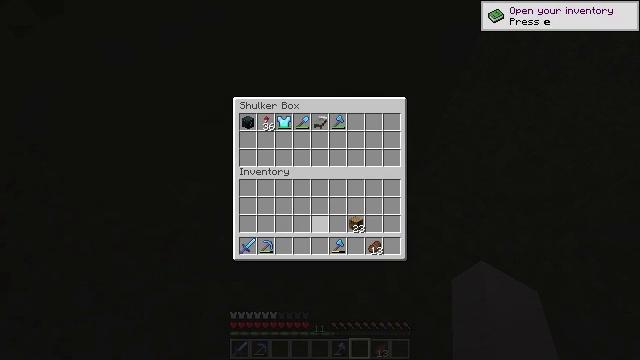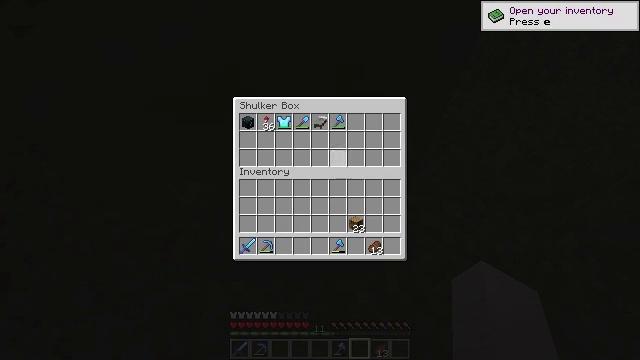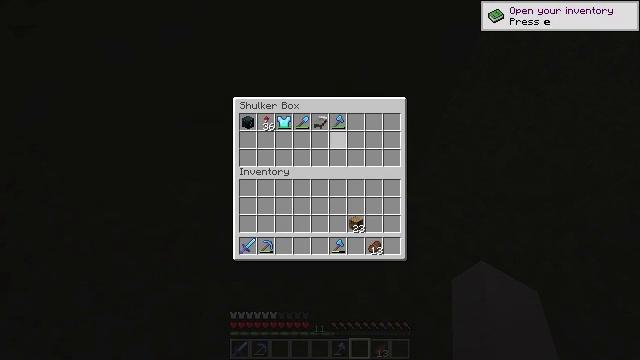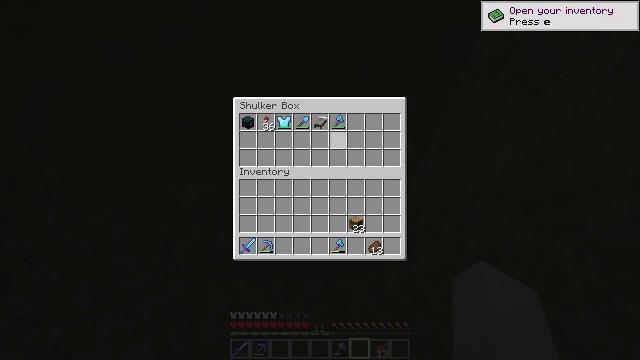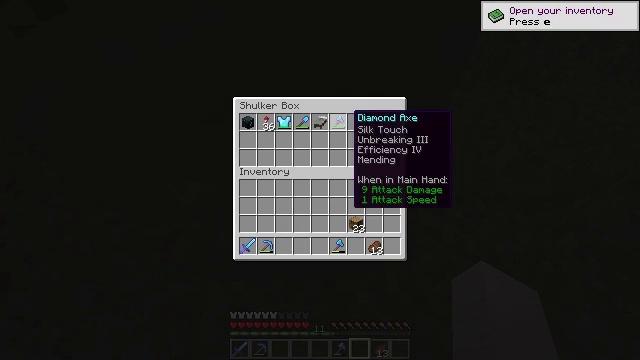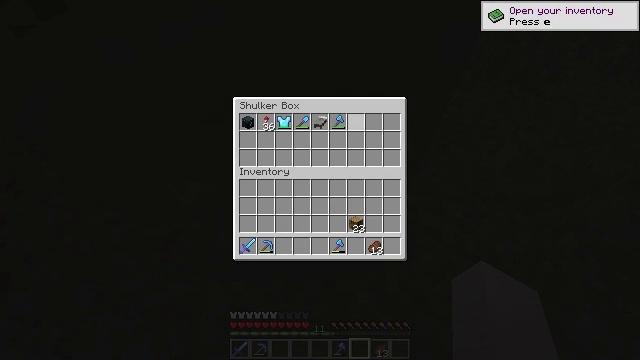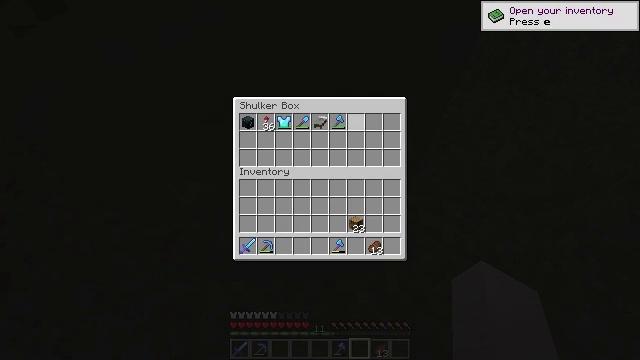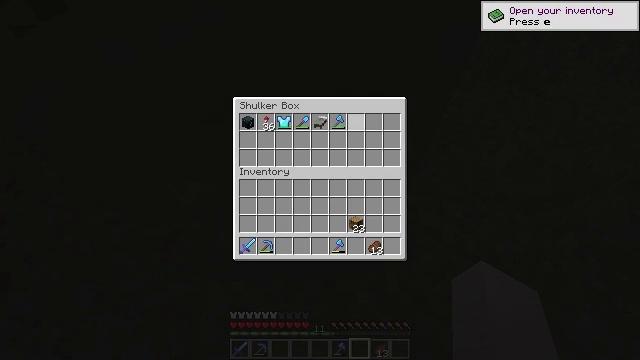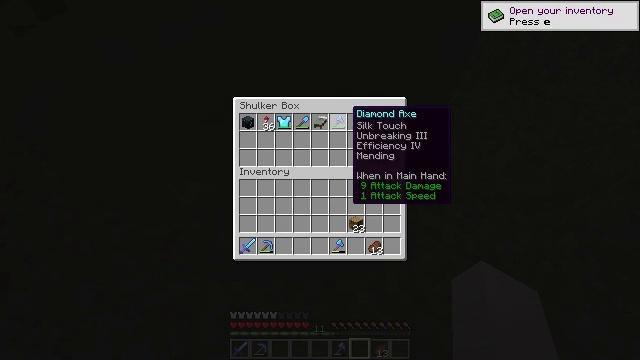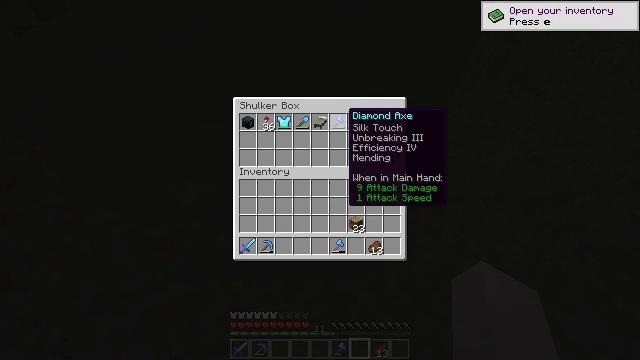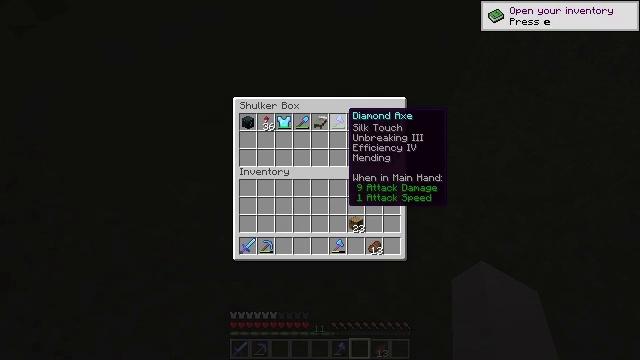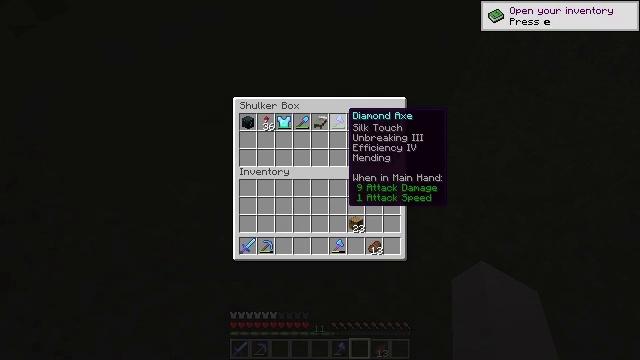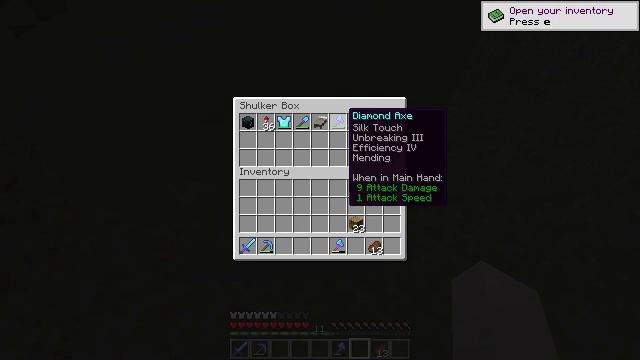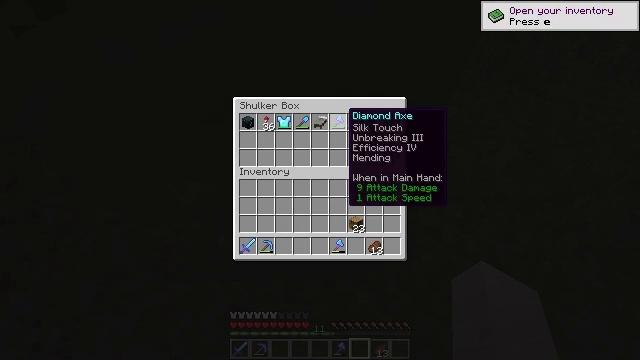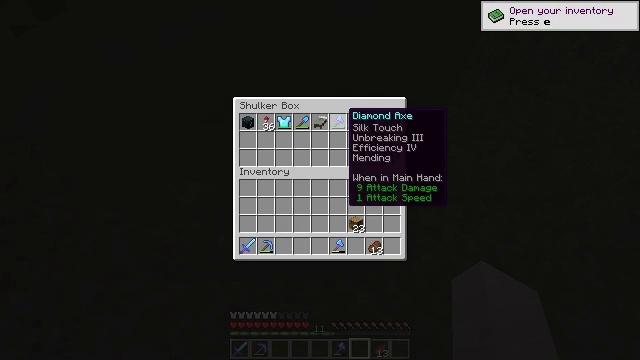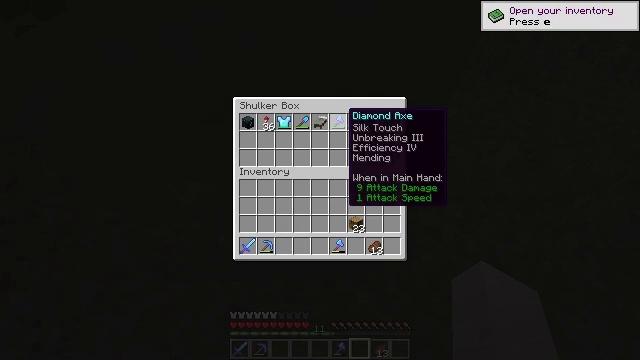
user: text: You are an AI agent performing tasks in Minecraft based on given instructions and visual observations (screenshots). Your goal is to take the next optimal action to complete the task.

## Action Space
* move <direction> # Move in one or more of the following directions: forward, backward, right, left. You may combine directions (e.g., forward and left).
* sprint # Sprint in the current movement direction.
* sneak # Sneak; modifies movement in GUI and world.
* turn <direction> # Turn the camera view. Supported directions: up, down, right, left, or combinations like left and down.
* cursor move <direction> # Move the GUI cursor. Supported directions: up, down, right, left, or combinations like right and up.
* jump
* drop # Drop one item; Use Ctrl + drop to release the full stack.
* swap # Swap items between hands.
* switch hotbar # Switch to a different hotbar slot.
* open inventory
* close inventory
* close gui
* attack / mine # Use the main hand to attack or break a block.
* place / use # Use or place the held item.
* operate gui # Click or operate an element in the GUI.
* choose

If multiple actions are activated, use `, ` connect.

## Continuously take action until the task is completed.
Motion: motion action
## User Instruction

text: Break the ender chest to move it.
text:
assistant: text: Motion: sneak, cursor move right and up
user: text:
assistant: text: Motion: sneak, cursor move up
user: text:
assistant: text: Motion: sneak
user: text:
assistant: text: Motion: sneak, cursor move up
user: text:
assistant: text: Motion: sneak
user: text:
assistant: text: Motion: sneak
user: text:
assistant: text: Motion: sneak
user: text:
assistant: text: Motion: sneak
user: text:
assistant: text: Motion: sneak
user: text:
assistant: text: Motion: no_op
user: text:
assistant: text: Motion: no_op
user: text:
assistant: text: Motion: no_op
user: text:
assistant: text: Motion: no_op
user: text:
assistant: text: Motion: no_op
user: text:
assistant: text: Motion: no_op
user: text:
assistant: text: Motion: no_op
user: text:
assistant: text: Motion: no_op
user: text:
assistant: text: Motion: no_op
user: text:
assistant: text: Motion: operate gui
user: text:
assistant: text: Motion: operate gui
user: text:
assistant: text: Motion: cursor move right
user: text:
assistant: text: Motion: cursor move right
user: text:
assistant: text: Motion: no_op
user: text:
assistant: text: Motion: no_op
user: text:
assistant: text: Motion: no_op
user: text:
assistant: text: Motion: cursor move left
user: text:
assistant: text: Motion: cursor move left
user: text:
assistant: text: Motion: cursor move left
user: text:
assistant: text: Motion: no_op
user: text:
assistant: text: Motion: no_op